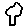
Label: tree